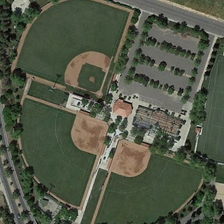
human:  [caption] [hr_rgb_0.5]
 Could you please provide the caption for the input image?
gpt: three baseball fields are surrounded by many green trees .

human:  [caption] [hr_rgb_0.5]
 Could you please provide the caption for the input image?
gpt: three baseball fields are surrounded by many green trees .

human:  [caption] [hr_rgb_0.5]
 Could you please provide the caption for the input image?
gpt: three baseball fields are surrounded by many green trees .

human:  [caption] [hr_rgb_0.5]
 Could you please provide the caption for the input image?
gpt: three baseball fields are surrounded by many green trees .

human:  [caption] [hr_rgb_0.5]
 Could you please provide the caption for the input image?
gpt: three baseball fields are surrounded by many green trees .